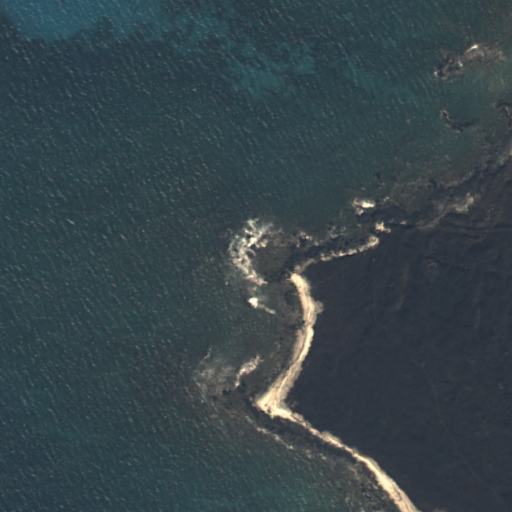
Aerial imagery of cape in Hawaii named Weliweli Point containing only unknown